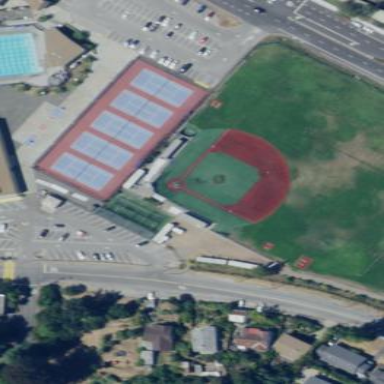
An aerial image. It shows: Baseball pitch for leisure land.